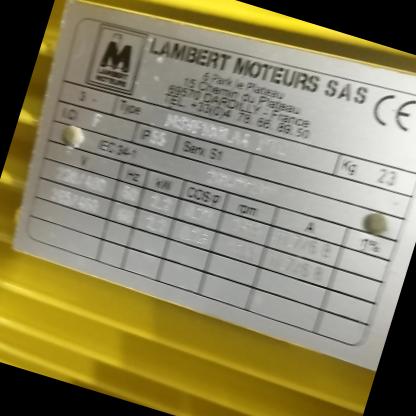
Klasa: tabliczka-znamionowa